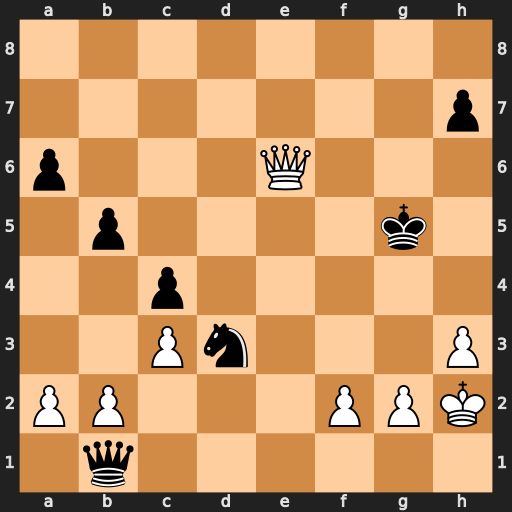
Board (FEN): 8/7p/p3Q3/1p4k1/2p5/2Pn3P/PP3PPK/1q6
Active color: w
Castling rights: -
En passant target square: -
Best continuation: h4+ Kxh4 Qf5